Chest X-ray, AP view. Patient: 60 years old, sex F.
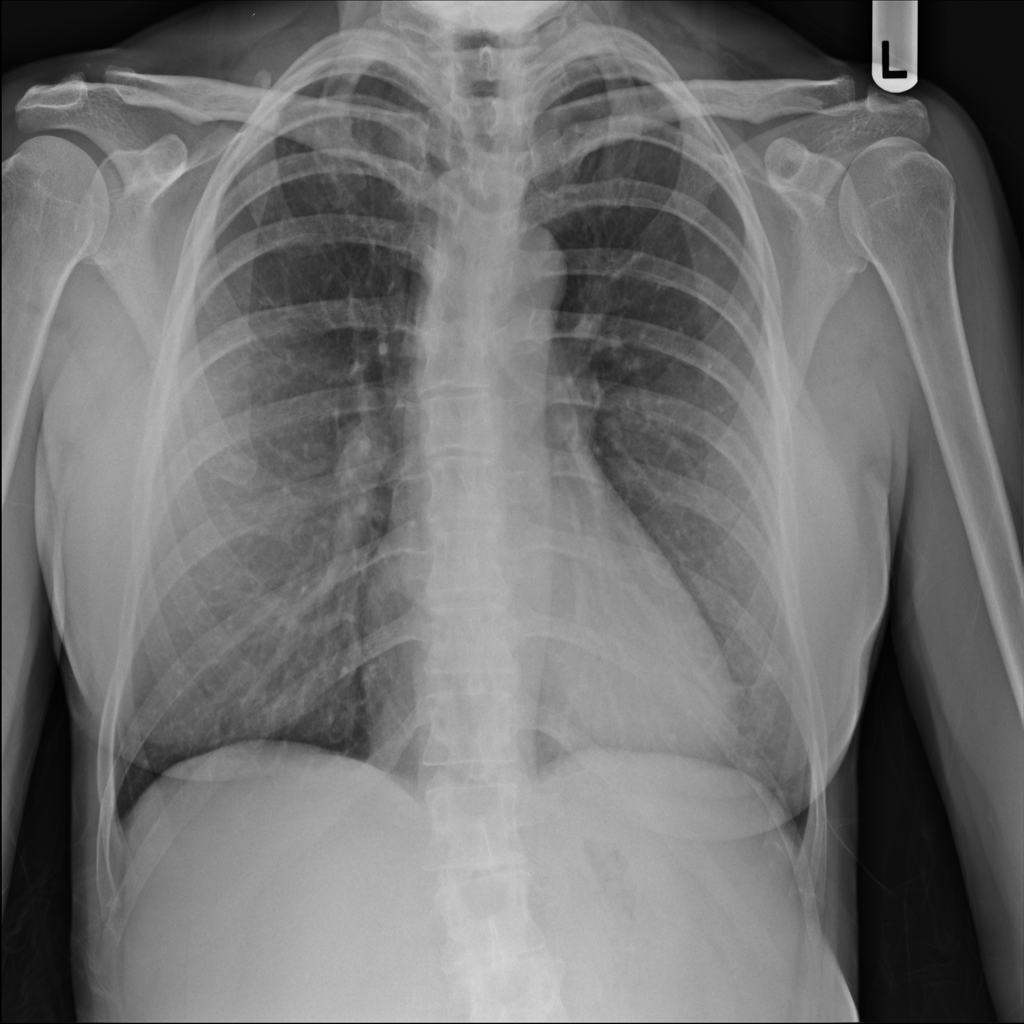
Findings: No Finding